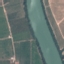
Land use / land cover: River